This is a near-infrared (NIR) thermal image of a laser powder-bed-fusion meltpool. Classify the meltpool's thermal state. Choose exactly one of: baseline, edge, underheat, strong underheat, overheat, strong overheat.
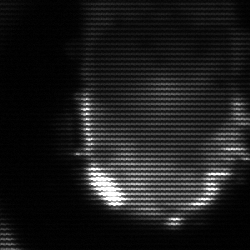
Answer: baseline